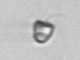
Label: Pyramimonas